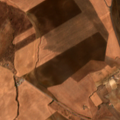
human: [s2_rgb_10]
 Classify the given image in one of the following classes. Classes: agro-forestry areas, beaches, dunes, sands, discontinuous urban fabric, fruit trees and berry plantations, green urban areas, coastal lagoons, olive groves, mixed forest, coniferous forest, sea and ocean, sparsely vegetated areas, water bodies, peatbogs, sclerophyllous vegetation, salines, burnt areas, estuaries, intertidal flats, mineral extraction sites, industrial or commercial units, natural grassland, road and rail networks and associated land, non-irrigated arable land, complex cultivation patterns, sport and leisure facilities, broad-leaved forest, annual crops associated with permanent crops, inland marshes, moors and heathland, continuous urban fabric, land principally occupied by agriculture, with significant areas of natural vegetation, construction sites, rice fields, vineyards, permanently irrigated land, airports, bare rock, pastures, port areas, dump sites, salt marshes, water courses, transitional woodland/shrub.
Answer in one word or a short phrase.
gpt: non-irrigated arable land, complex cultivation patterns